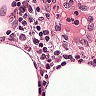
Metastatic tissue present: no